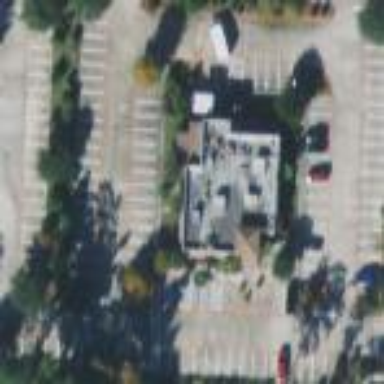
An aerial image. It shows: Parking area.